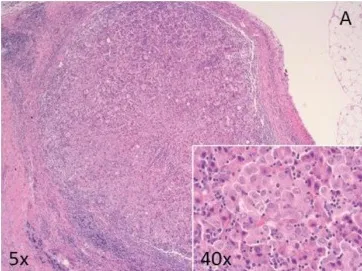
Peritoneal lymphoid aggregate with a central core of epithelioid cells (see box at higher magnification) without atypia or mitosis.
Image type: pathology (h&e)